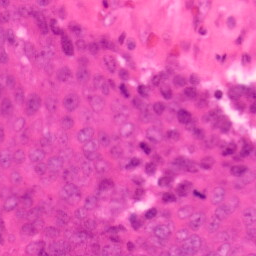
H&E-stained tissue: Colon